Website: bh-photo
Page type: address-validator
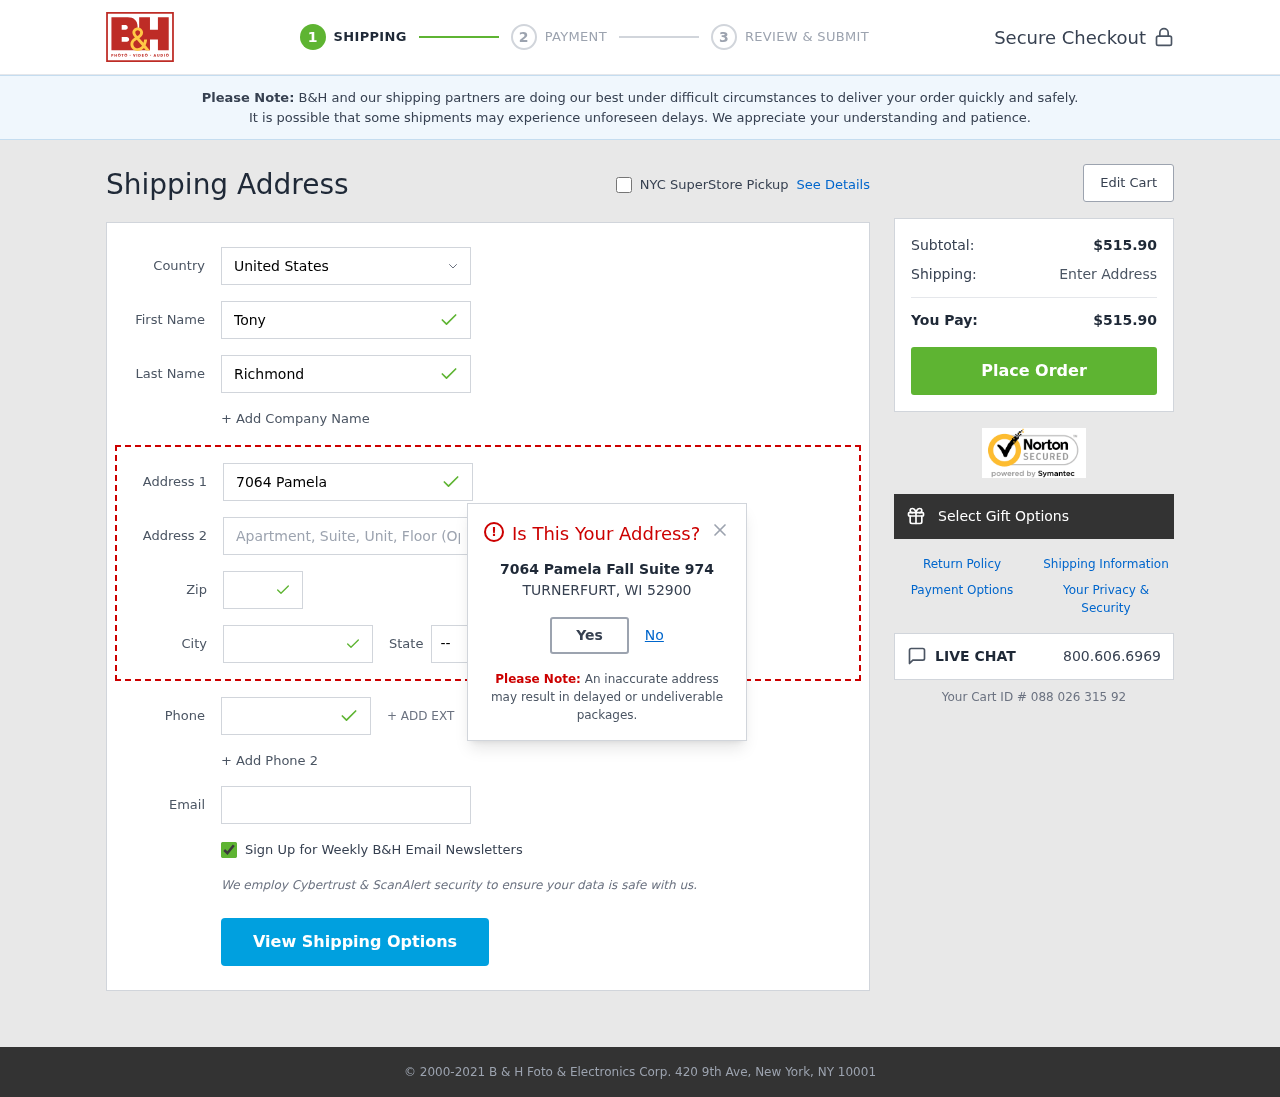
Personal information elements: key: PII_CITY
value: Turnerfurt
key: PII_COUNTRY
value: United States
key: PII_EMAIL
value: tony.richmond@yahoo.com
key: PII_FIRSTNAME
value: Tony
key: PII_LASTNAME
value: Richmond
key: PII_PHONE
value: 3227646228
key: PII_POSTCODE
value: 52900
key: PII_STATE_ABBR
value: WI
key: PII_STREET
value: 7064 Pamela Fall Suite 974
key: PII_CITY_MODAL
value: TURNERFURT
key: PII_POSTCODE_FULL
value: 52900
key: PII_POSTCODE_NUMERIC
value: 52900
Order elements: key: ORDER_SUBTOTAL
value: $515.90
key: ORDER_TOTAL
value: $515.90
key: ORDER_ID
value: Your Cart ID # 088 026 315 92